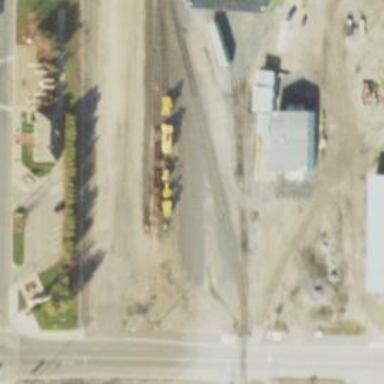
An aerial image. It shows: Railway spur service.